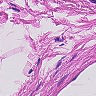
Metastatic tissue present: no